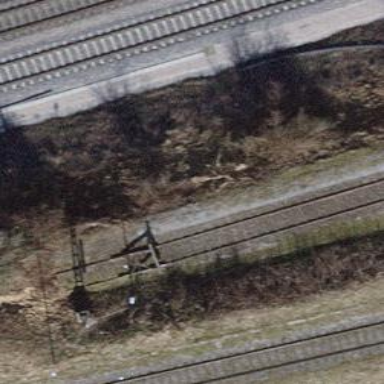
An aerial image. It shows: Railway buffer stop.